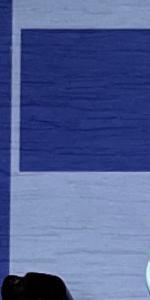
Label: Empty